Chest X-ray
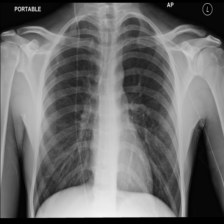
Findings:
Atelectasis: negative
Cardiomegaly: negative
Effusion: negative
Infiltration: negative
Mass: negative
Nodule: negative
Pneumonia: negative
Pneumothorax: negative
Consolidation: negative
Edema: negative
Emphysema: negative
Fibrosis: negative
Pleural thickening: negative
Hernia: negative